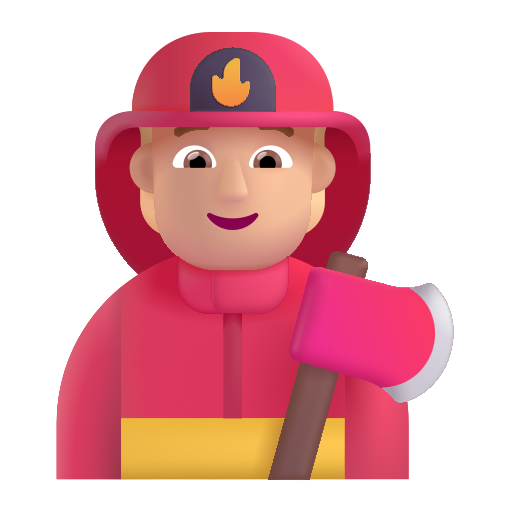
firefighter color  light